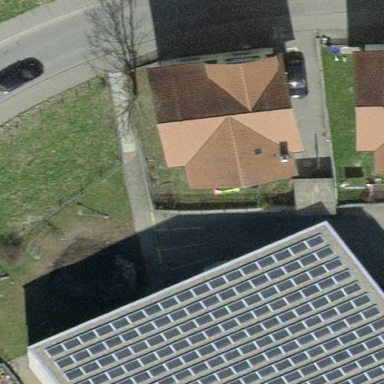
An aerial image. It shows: Gabled roof adorns the apartments building.